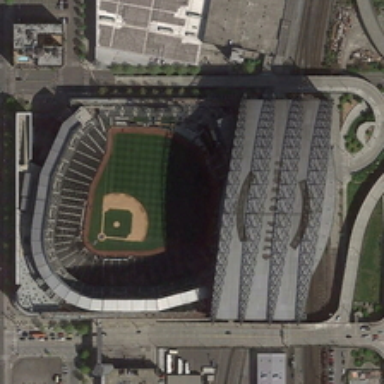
Surrounded by lush trees is the large stadium .